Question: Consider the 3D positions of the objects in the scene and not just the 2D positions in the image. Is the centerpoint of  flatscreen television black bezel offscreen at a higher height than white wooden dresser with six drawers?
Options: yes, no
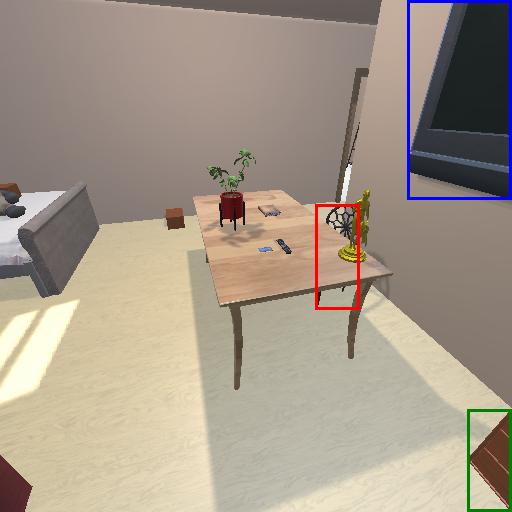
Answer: yes